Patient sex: M
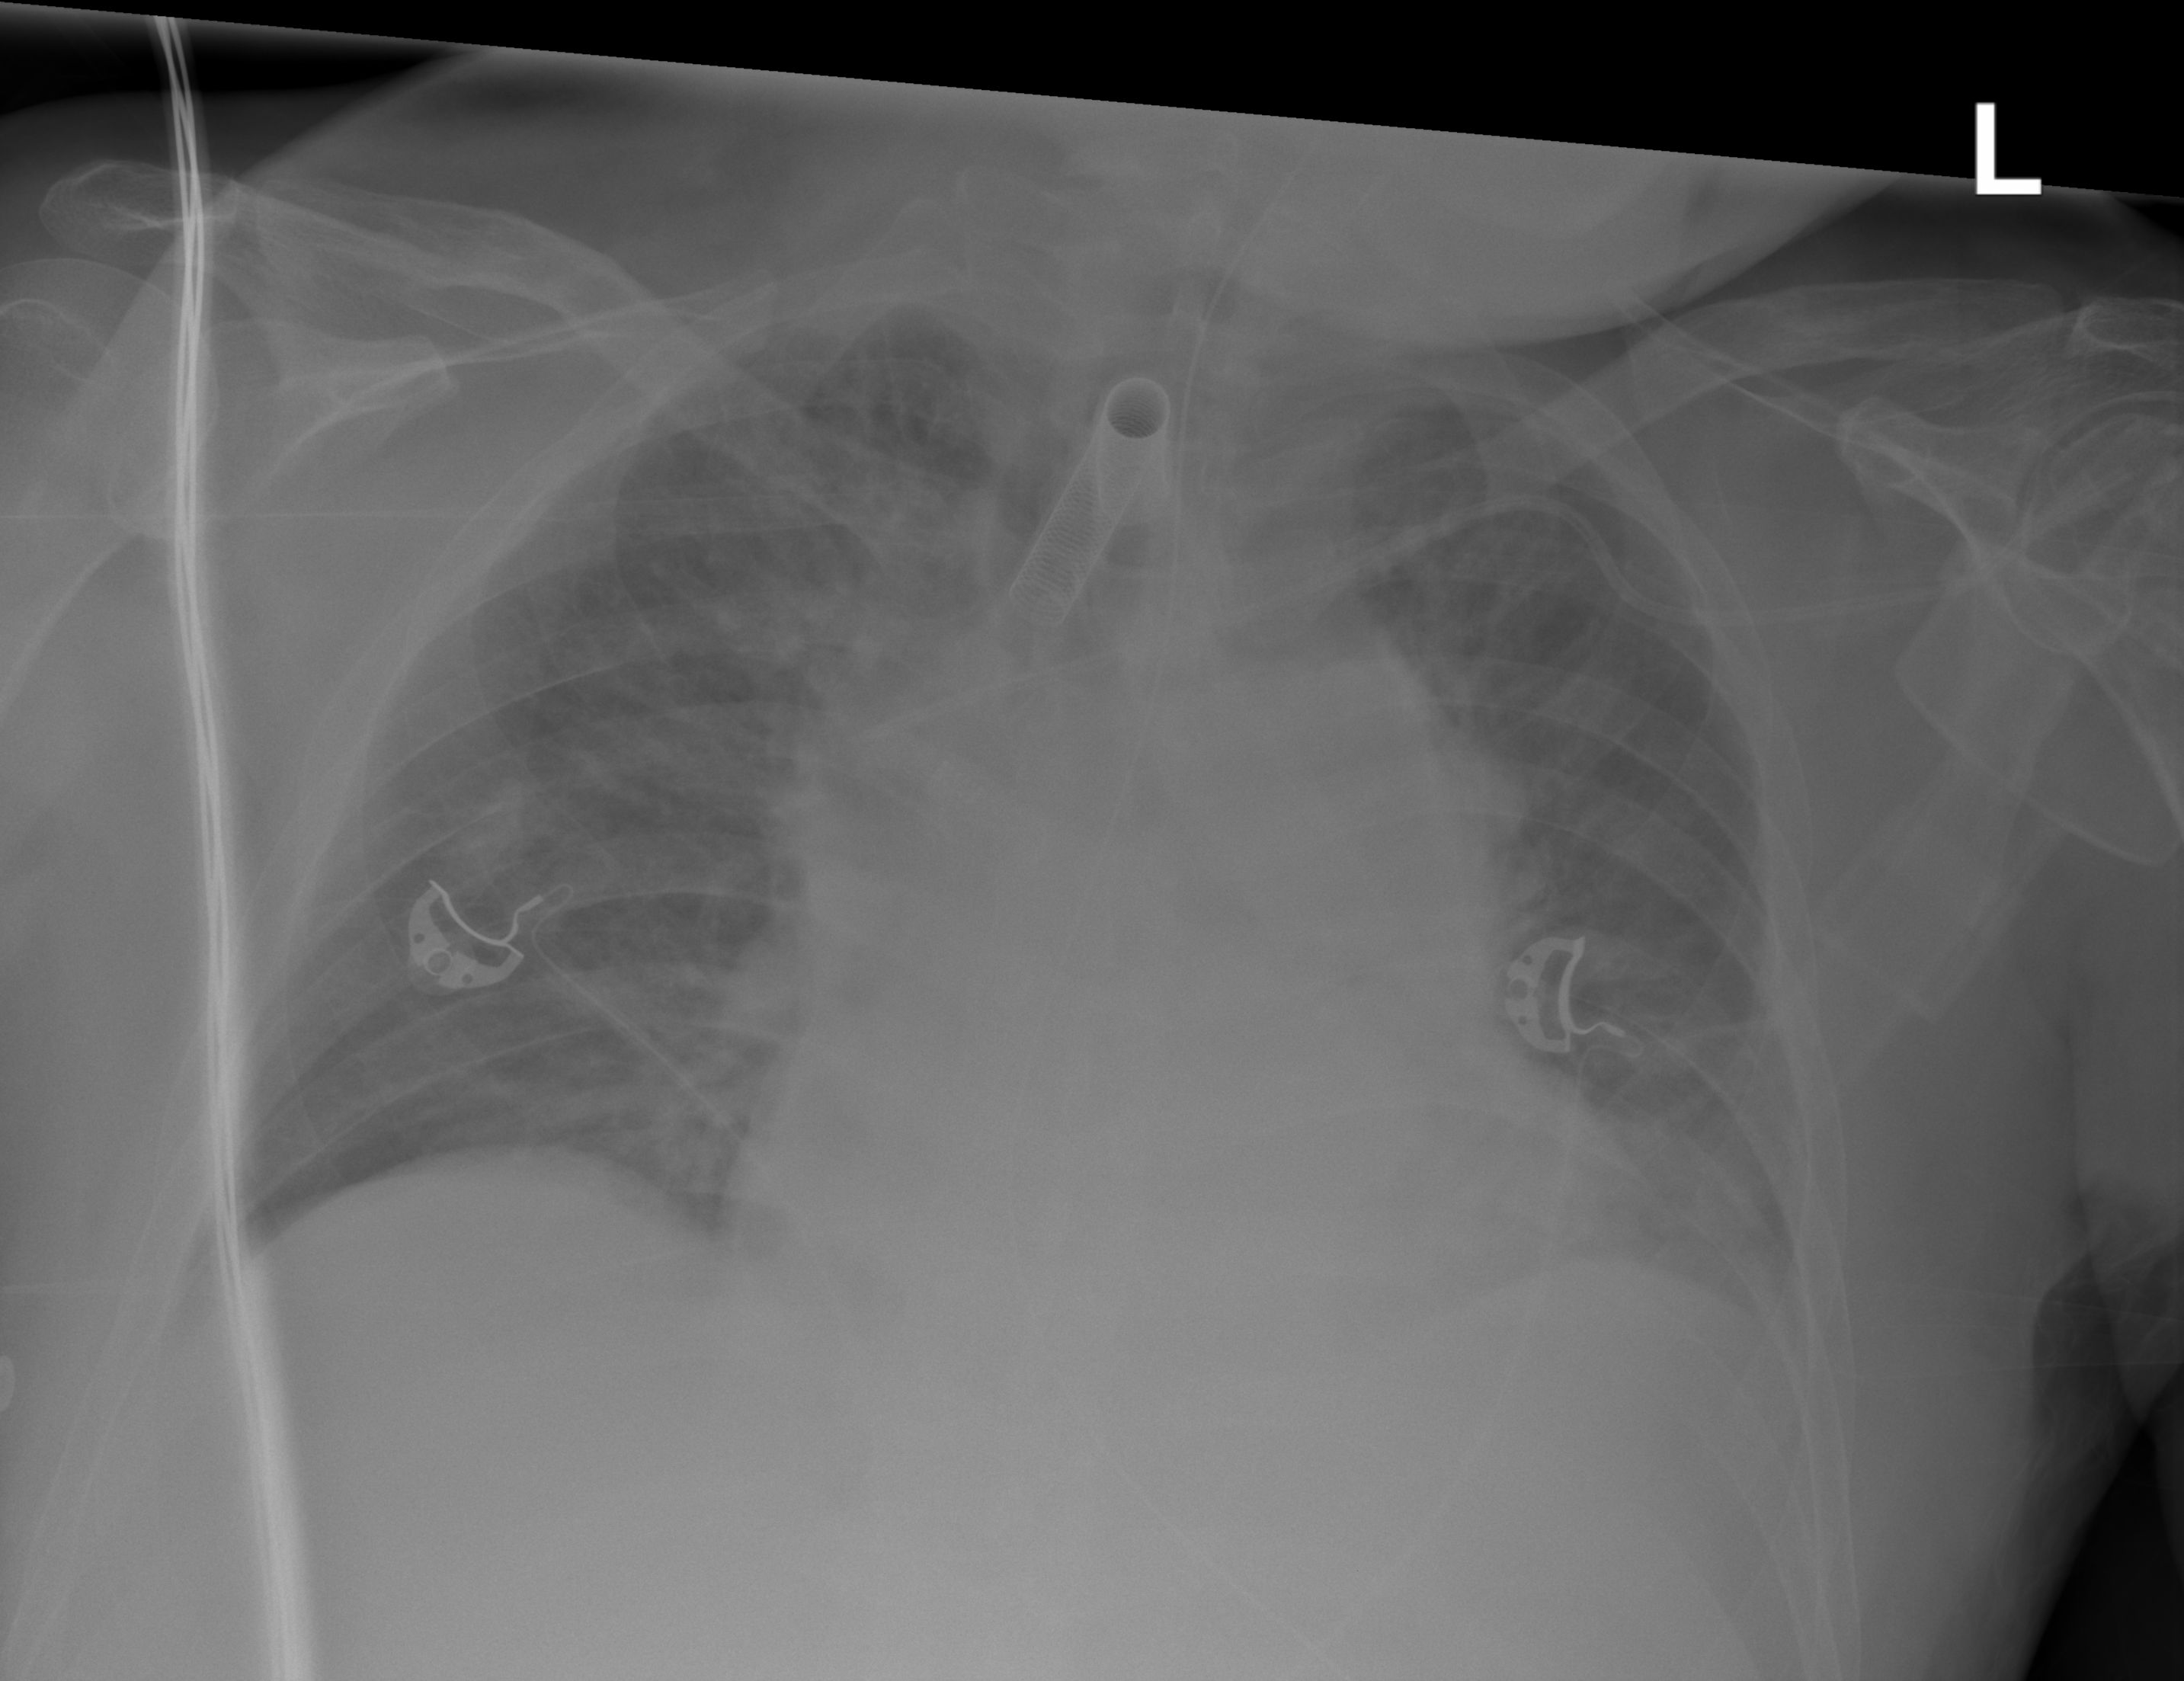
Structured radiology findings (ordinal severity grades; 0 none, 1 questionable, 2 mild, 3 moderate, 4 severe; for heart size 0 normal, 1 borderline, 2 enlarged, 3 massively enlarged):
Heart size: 2
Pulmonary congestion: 2
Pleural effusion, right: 0
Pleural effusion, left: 0
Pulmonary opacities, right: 0
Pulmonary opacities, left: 0
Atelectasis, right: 0
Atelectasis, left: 2